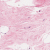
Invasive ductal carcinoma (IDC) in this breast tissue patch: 0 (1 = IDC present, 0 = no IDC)